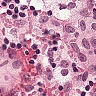
Metastatic tissue present: no